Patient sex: F
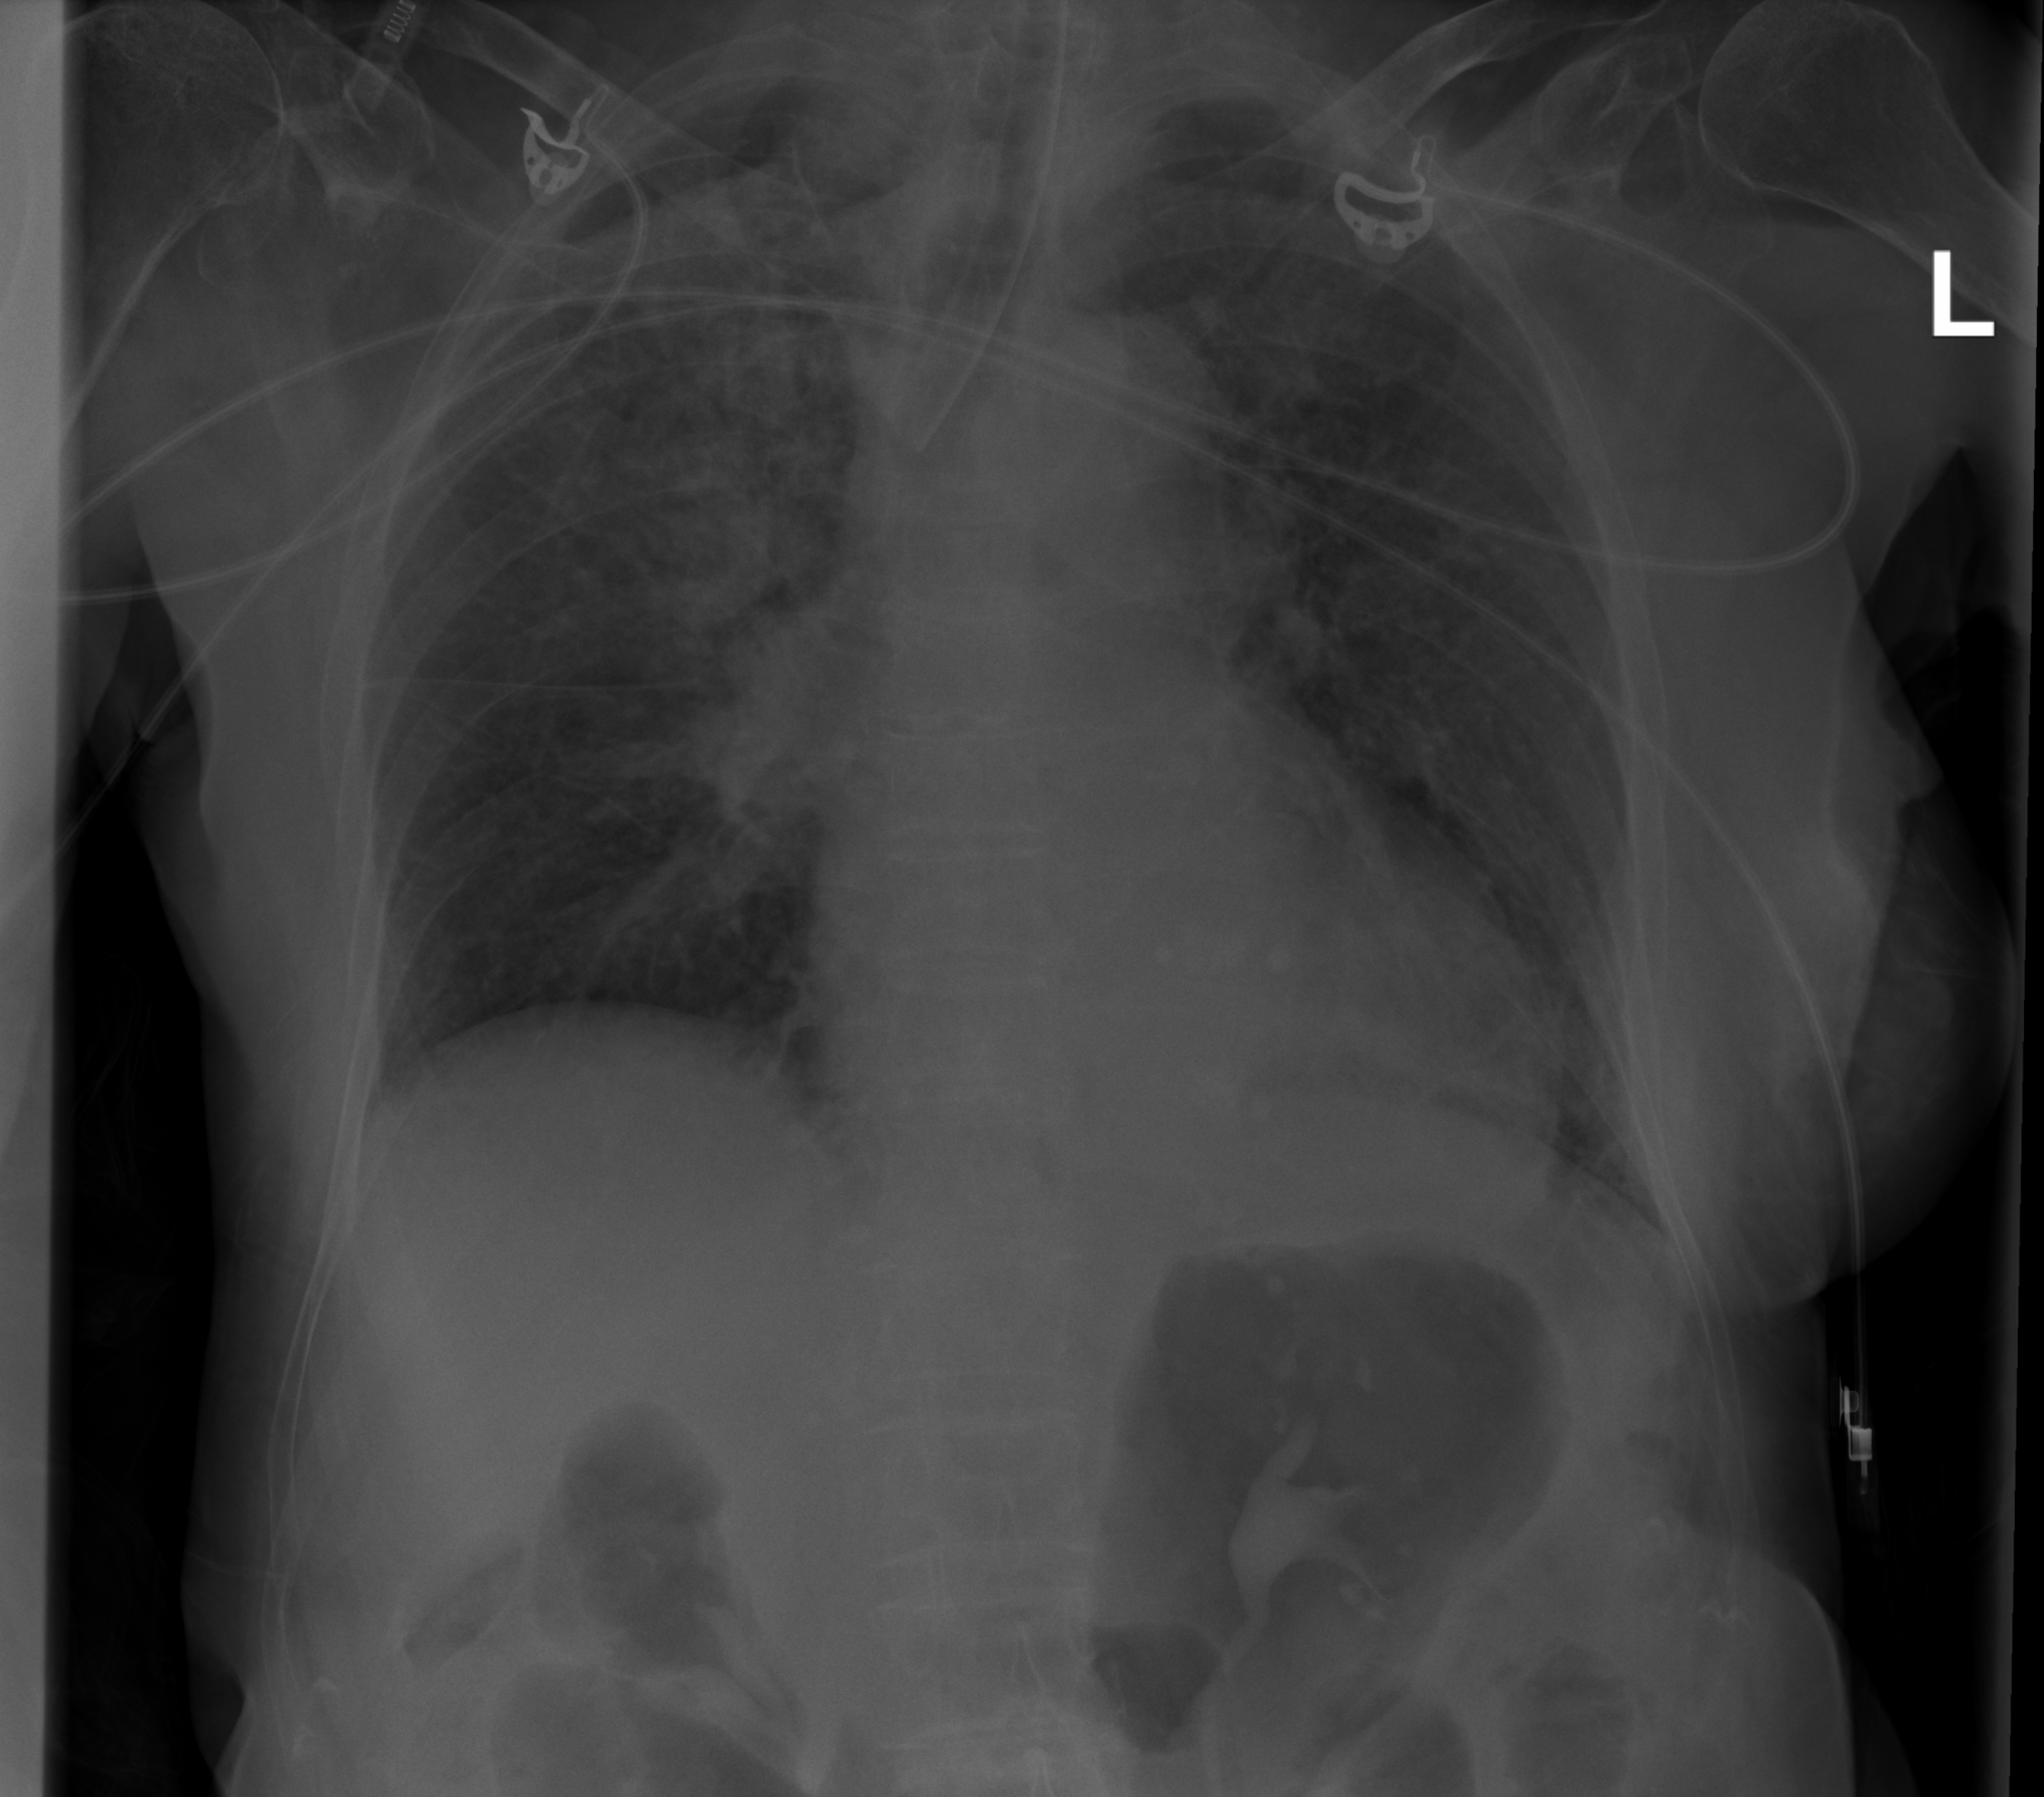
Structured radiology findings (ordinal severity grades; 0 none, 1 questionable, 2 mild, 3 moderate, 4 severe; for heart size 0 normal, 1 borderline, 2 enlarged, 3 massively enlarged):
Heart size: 2
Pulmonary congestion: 2
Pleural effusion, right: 0
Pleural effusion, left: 0
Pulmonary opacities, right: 3
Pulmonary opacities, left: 0
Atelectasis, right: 2
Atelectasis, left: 0